Question: I've made a program which prints a value in a text field. The problem is that when a user right clicks in the text field, a menu like this won't open:

Is there a way the user can have this menu open upon right click?
This is my code:
'''
public class A extends JFrame{
private JTextField txt1;
private JTextField txt2;
private JLabel val;
private JLabel prt;
private JButton bt1;
public A() {
getContentPane().setLayout(null);
txt1 = new JTextField();
txt1.setBounds(178, 93, 87, 28);
getContentPane().add(txt1);
txt2 = new JTextField();
txt2.setBounds(178, 148, 87, 28);
getContentPane().add(txt2);
val = new JLabel("Enter Value");
val.setBounds(84, 93, 69, 28);
getContentPane().add(val);
prt = new JLabel("Printed Value");
prt.setBounds(80, 148, 87, 28);
getContentPane().add(prt);
bt1 = new JButton("Click This");
bt1.addActionListener(new ActionListener() {
public void actionPerformed(ActionEvent arg0) {
int n=Integer.parseInt(txt1.getText());
txt2.setText(n+"");
}
});
bt1.setBounds(178, 188, 105, 28);
getContentPane().add(bt1);
setSize(400, 399);
setResizable(false);
setDefaultCloseOperation(JFrame.EXIT_ON_CLOSE);
setLocationRelativeTo(null);
setVisible(true);
}
}
'''
Main Method:
'''
public class Main {
public static void main(String[] args) {
A object = new A();
}
}
'''
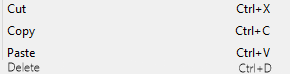
Answer: Read the Swing tutorial on <URL> for the basics of creating a popup menu.
Then you can use the 'Actions' provided by the 'DefaultEditorKit' to create your popup menu.
For the "Delete" action you will need to create your own custom Action. Read the Swing tutorial on <URL> for the basics. Except you would extend 'TextAction' since it has methods that allow you to access the text component with focus so you can create reusable code.
'''
import java.awt.*;
import java.awt.event.*;
import javax.swing.*;
import javax.swing.text.*;
public class TextFieldPopup extends JPanel
{
public TextFieldPopup()
{
JTextField textField = new JTextField(10);
add( textField );
JPopupMenu menu = new JPopupMenu();
Action cut = new DefaultEditorKit.CutAction();
cut.putValue(Action.NAME, "Cut");
cut.putValue(Action.ACCELERATOR_KEY, KeyStroke.getKeyStroke("control X"));
menu.add( cut );
Action copy = new DefaultEditorKit.CopyAction();
copy.putValue(Action.NAME, "Copy");
copy.putValue(Action.ACCELERATOR_KEY, KeyStroke.getKeyStroke("control C"));
menu.add( copy );
Action paste = new DefaultEditorKit.PasteAction();
paste.putValue(Action.NAME, "Paste");
paste.putValue(Action.ACCELERATOR_KEY, KeyStroke.getKeyStroke("control V"));
menu.add( paste );
Action selectAll = new SelectAll();
menu.add( selectAll );
textField.setComponentPopupMenu( menu );
}
static class SelectAll extends TextAction
{
public SelectAll()
{
super("Select All");
putValue(Action.ACCELERATOR_KEY, KeyStroke.getKeyStroke("control S"));
}
public void actionPerformed(ActionEvent e)
{
JTextComponent component = getFocusedComponent();
component.selectAll();
component.requestFocusInWindow();
}
}
private static void createAndShowGUI()
{
JFrame frame = new JFrame("TextFieldPopup");
frame.setDefaultCloseOperation(JFrame.EXIT_ON_CLOSE);
frame.add( new TextFieldPopup() );
frame.setLocationByPlatform( true );
frame.pack();
frame.setVisible( true );
}
public static void main(String[] args)
{
EventQueue.invokeLater(new Runnable()
{
public void run()
{
createAndShowGUI();
}
});
}
}
'''